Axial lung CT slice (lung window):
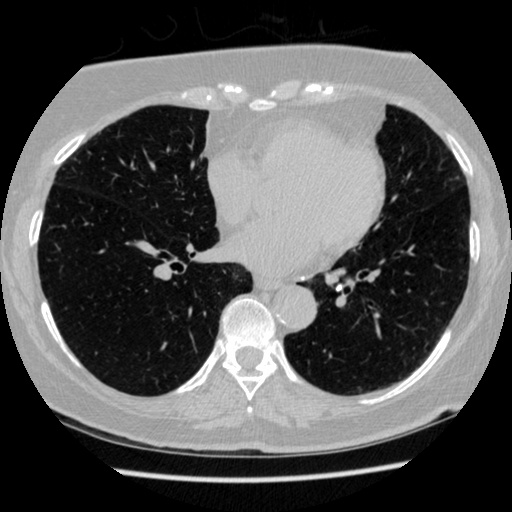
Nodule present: no